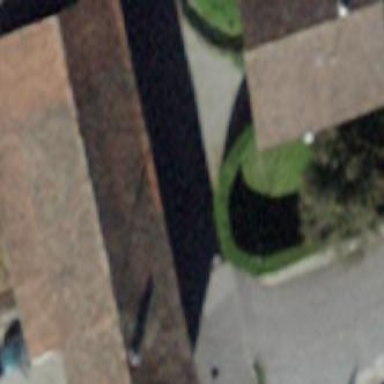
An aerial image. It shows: Simple and straightforward house.